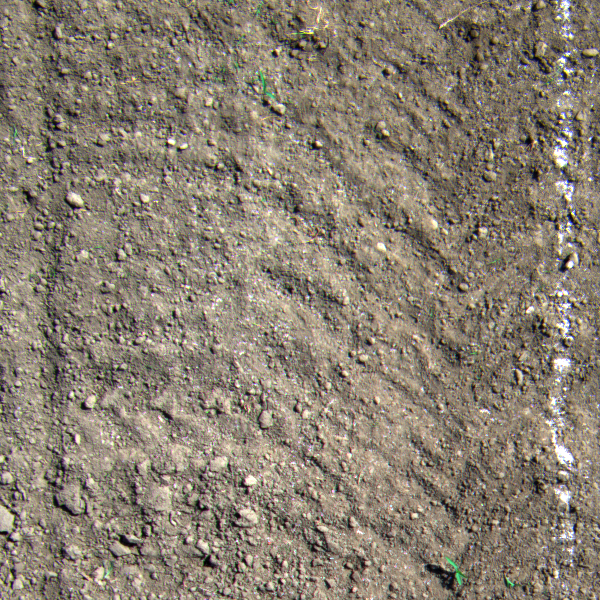
Acquisition date: 2023-05-25
Tile: 0109
Annotated plant instances:
label: maize
label: maize
label: maize
label: maize
label: weed_other
label: weed_other
label: weed_other
label: maize
label: barnyard_grass
label: weed_other
label: weed_other
label: weed_other
label: barnyard_grass
label: barnyard_grass
label: barnyard_grass
label: barnyard_grass
label: barnyard_grass
label: weed_other
label: weed_other
label: barnyard_grass
label: weed_other
label: barnyard_grass